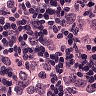
Metastatic tissue present: yes